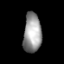
Tissue: lung
Cell type: Epithelial cells
Senescence score: 0.6334
Nuclear area (px): 693
Mean DAPI intensity: 153.004